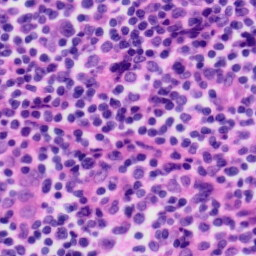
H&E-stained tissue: Tonsil